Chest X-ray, AP view. Patient: 43 years old, sex M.
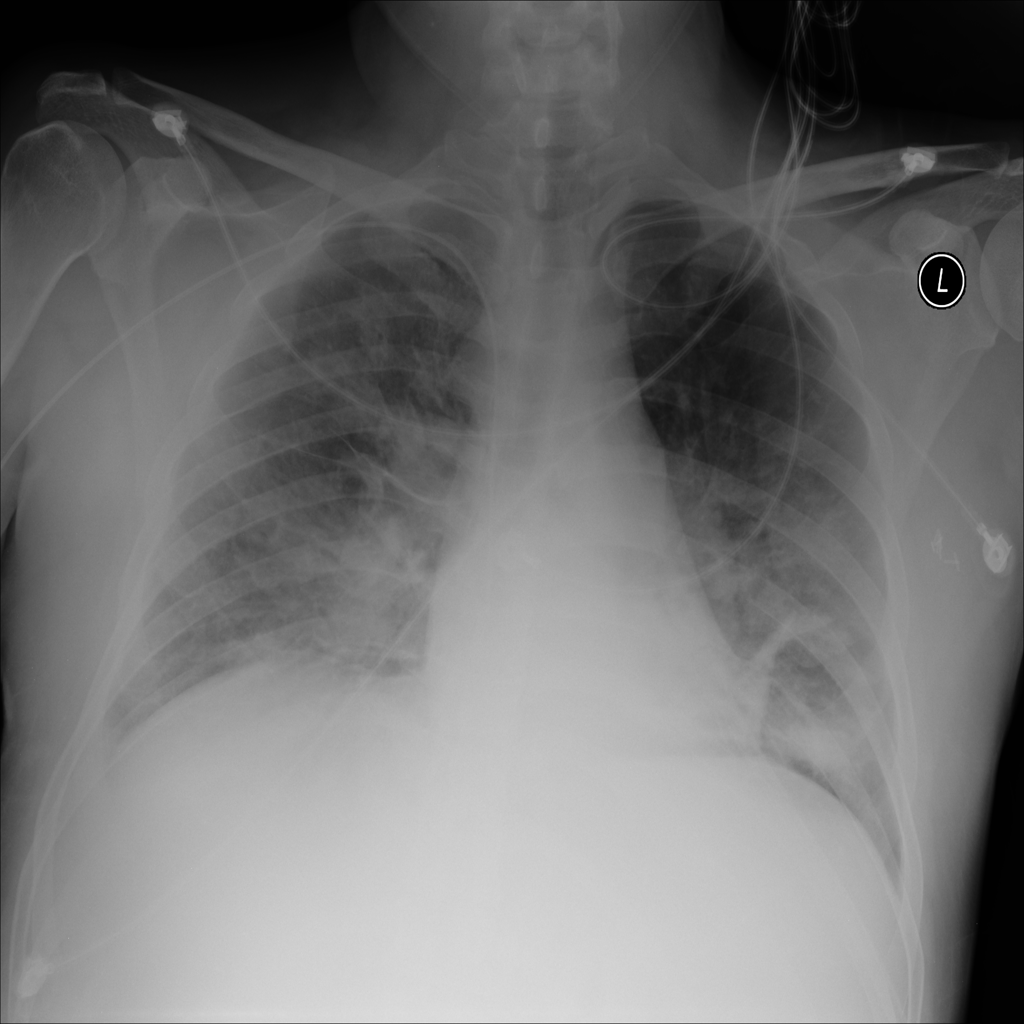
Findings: Consolidation